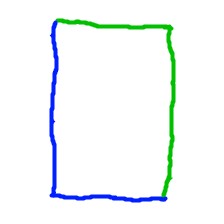
Shape: rectangle